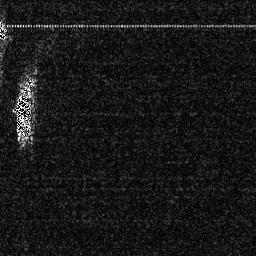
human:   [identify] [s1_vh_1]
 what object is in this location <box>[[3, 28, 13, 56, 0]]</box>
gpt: <ref>1 large ship at the left</ref>